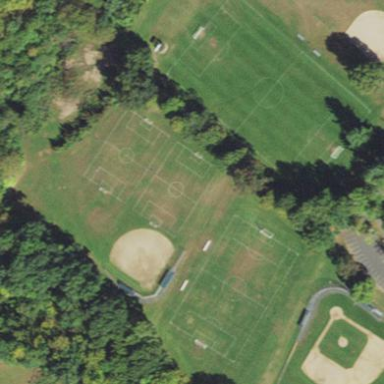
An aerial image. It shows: Soccer pitch for leisure land activities.